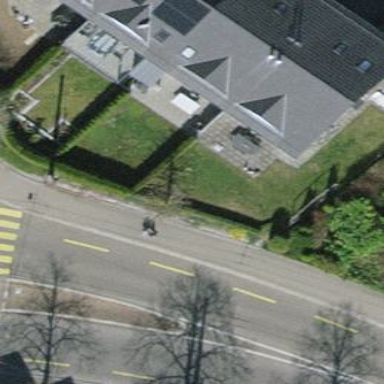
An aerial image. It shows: Semidetached house with flat roof.